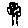
Label: tree